Question: please consider the following scenario. An pet owner may have multiple cats, and may also have multiple dogs. Some of the dogs are related (ie they fight :-) ) with some of the cats .
The following relational design does not impose this restriction, as Cats and Dogs of different owners may be related. Is there a way to impose this restriction by relational design?

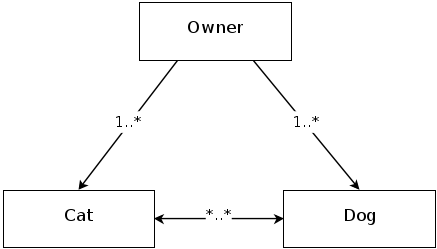
Answer: You'd need to use identifying relationships to migrate the owner's PK down both "sides" and to the "bottom" of the diamond-shaped dependency:

Since 'CatDog.OwnerId' is just one field, it cannot identify multiple owners per row, and since it's a FK towards both kinds of animals, this one owner must match both cat's and dog's owner.
In other words, a cat can only relate to a dog from the same owner.
As you can see, cats and dogs are identified differently from what you probably expected. A cat is identified by its owner and differentiated from other cats of the same owner by its 'CatNo'. Ditto for dogs.
---
If you need a "simpler" key, you can always just add a surrogate key, or alternatively, you could completely eliminate 'CatNo' and 'DogNo' by "abusing" UNIQUE constraint solely for the purpose of migrating the 'OwnerId':

'U1'
Now you can identify animals more concisely, but there is a downside: the UNIQUE constraint is completely redundant from the perspective of enforcing uniqueness. It's a super-set of the PK and the PK is enforcing uniqueness on its own just fine. The only purpose of the UNIQUE constraint is to enable 'CatDog.OwnerId' to reference the 'Cat.OwnerId' (and 'Dog.OwnerId') - most DBMSes require the parent endpoint of a foreign key to be a key.
Some DBMSes (<URL> will allow you to use only one index to enforce both PK and UNIQUE constraint, but most won't. Every additional index hurts the insert/update/delete performance.